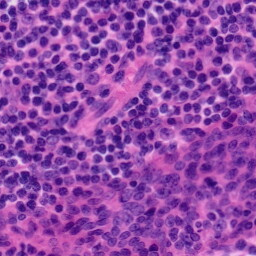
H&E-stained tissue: Tonsil